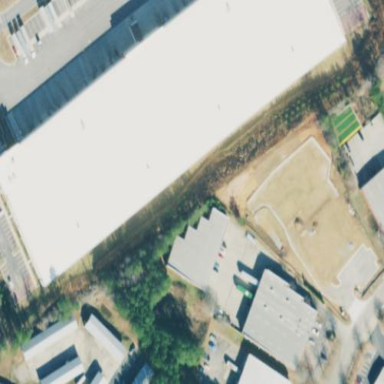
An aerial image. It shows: Warehouse.